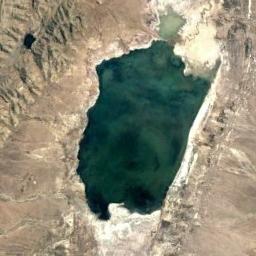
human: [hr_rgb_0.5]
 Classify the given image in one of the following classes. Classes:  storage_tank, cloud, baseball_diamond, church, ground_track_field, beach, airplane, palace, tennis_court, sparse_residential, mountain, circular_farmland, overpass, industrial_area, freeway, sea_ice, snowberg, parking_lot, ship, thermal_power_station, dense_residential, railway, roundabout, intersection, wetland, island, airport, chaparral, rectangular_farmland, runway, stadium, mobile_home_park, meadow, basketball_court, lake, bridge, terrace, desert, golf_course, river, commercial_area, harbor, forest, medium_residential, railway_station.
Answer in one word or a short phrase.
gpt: lake